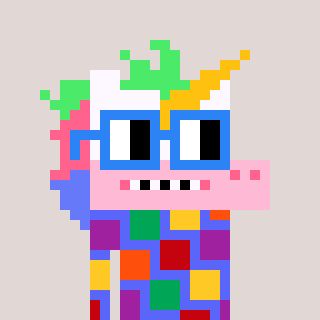
a pixel art character with square blue glasses, a unicorn-shaped head and a purple-colored body on a warm background